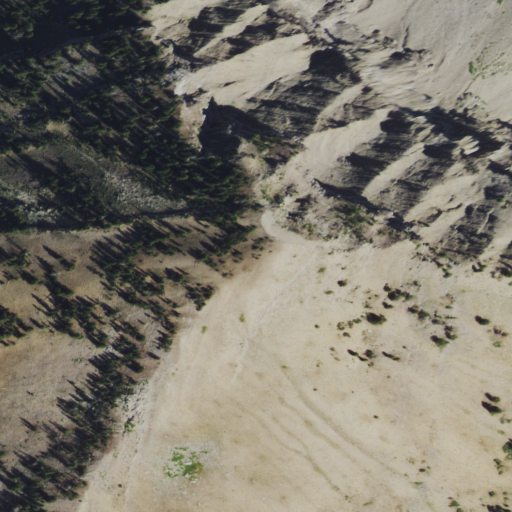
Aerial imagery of mountain in Wyoming named Visser Peak containing grassland, evergreen forest, and shrub